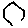
Label: hexagon